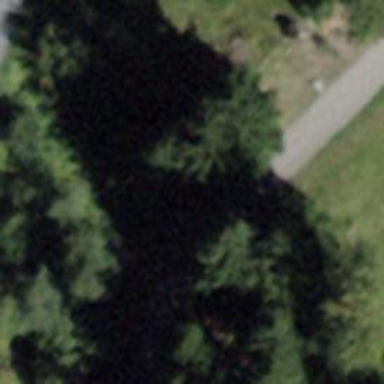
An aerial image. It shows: Bench.